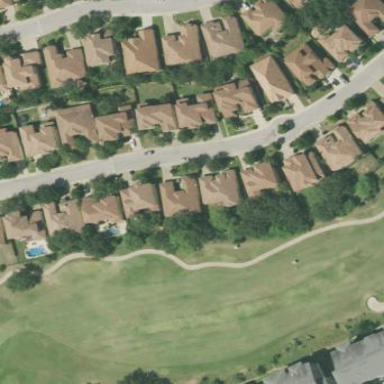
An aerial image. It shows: Golf rough area.